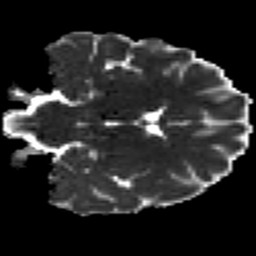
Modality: MD
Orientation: coronal
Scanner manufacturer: siemens
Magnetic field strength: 3 T
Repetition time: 7.8 s
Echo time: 0.09 s